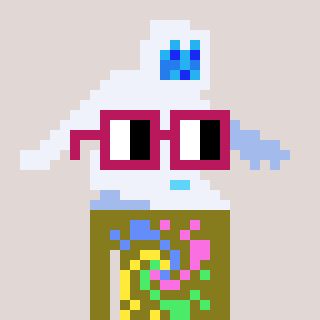
a pixel art character with square dark red glasses, a yeti-shaped head and a gunk-colored body on a warm background